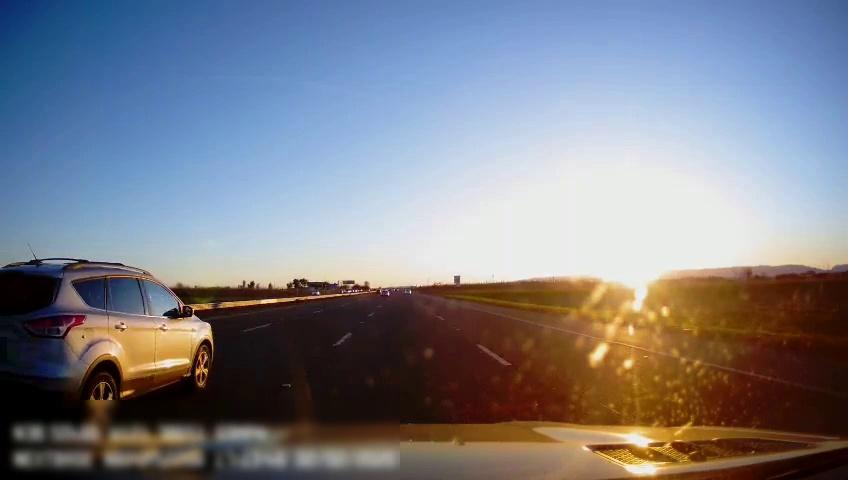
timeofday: Day
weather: Sunny
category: Drivable Space
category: Vehicles | SUV
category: Lanes | Alternate Lane
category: Lanes | Alternate Lane
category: Lanes | Current Lane
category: Lanes | Current Lane
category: Lanes | Alternate Lane